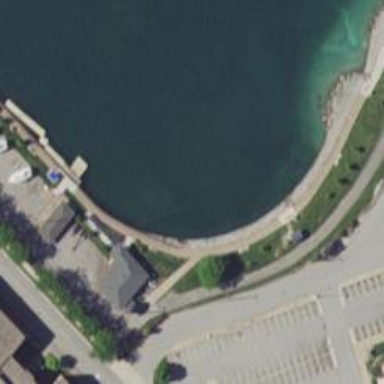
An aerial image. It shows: Man-made pier.